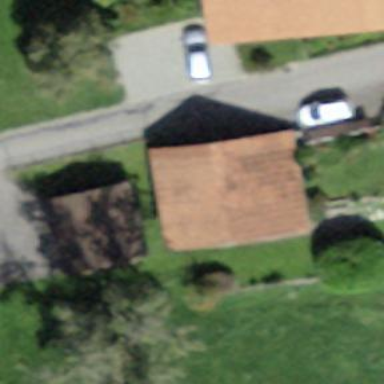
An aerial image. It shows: Rural barn.